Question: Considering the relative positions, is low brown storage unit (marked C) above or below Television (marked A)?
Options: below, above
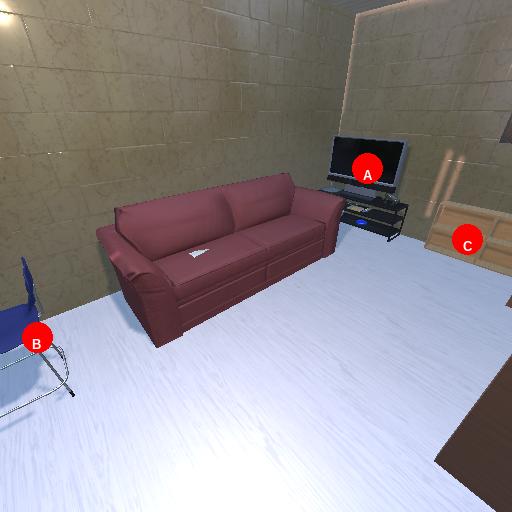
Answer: below